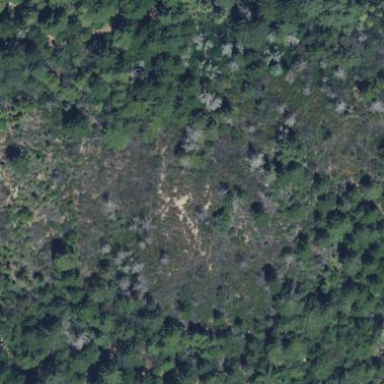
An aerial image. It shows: Area covered in scrub vegetation.